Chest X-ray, PA view. Patient: 54 years old, sex F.
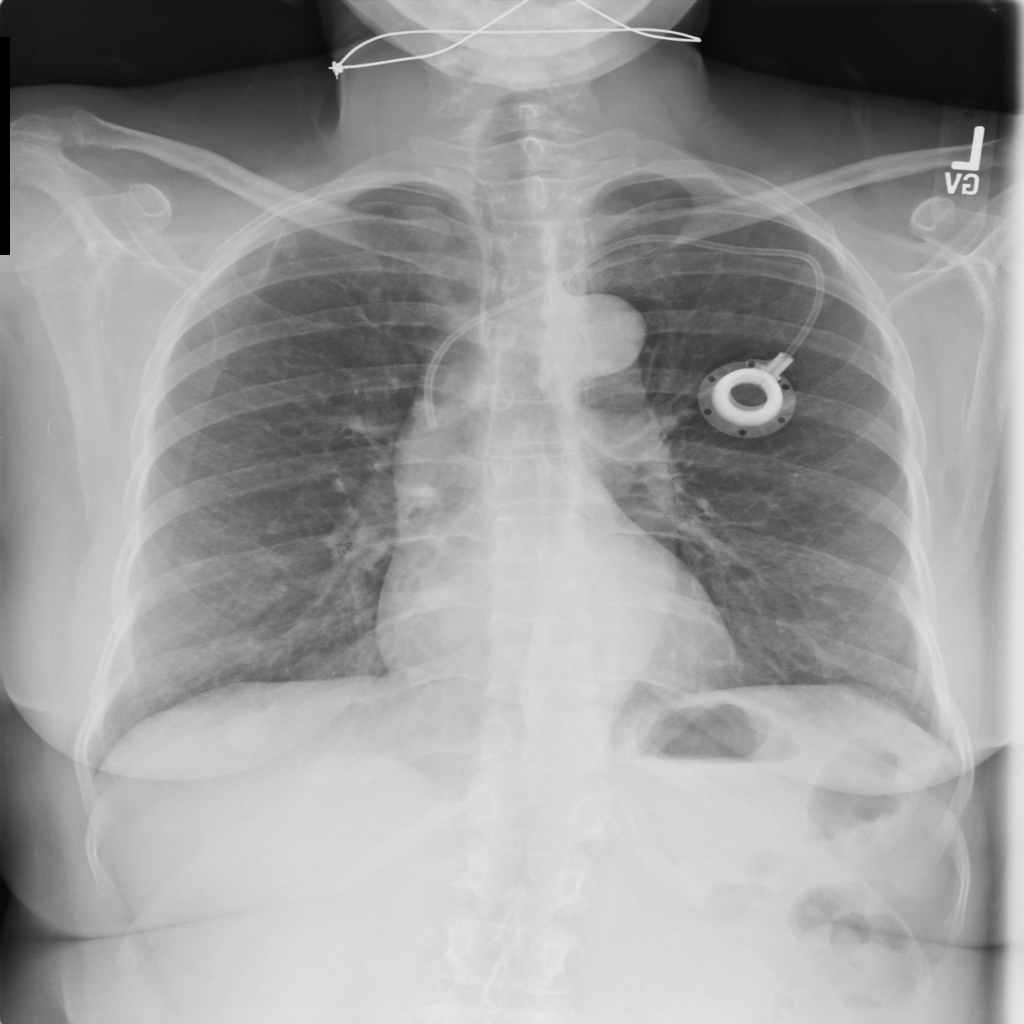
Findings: No Finding